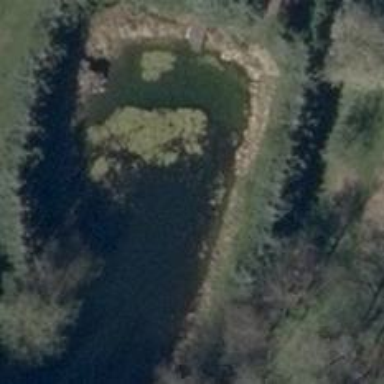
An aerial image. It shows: Peaceful pond surrounded by nature.